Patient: sex M, age 73
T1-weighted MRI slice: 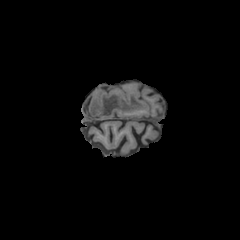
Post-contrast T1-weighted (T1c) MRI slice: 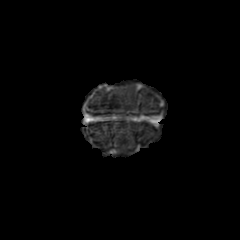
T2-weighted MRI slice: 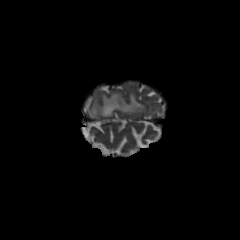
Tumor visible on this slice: yes
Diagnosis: Glioblastoma, IDH-wildtype
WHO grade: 4